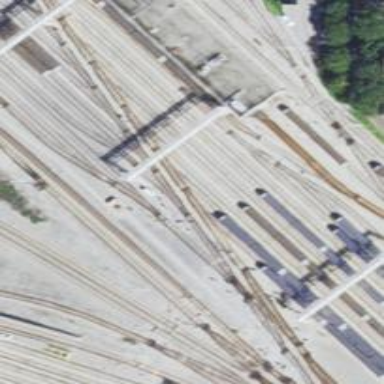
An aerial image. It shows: Electrified rail passing through service yard.